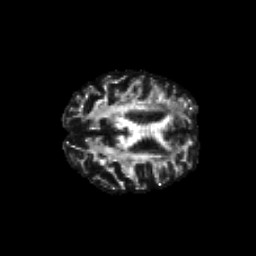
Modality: FA
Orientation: axial
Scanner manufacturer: siemens
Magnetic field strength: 3 T
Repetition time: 6.8 s
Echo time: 0.093 s